Interaction volume radius: 5 \u00c5
Interaction volume height: 15 \u00c5
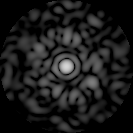
Disorder parameter: 0.796